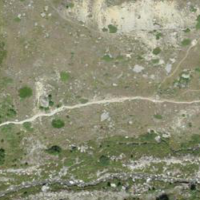
EUNIS habitat code: 31
Species observed at this site:
Parnassius apollo